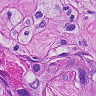
Metastatic tissue present: yes